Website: macys
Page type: delivery-shipping
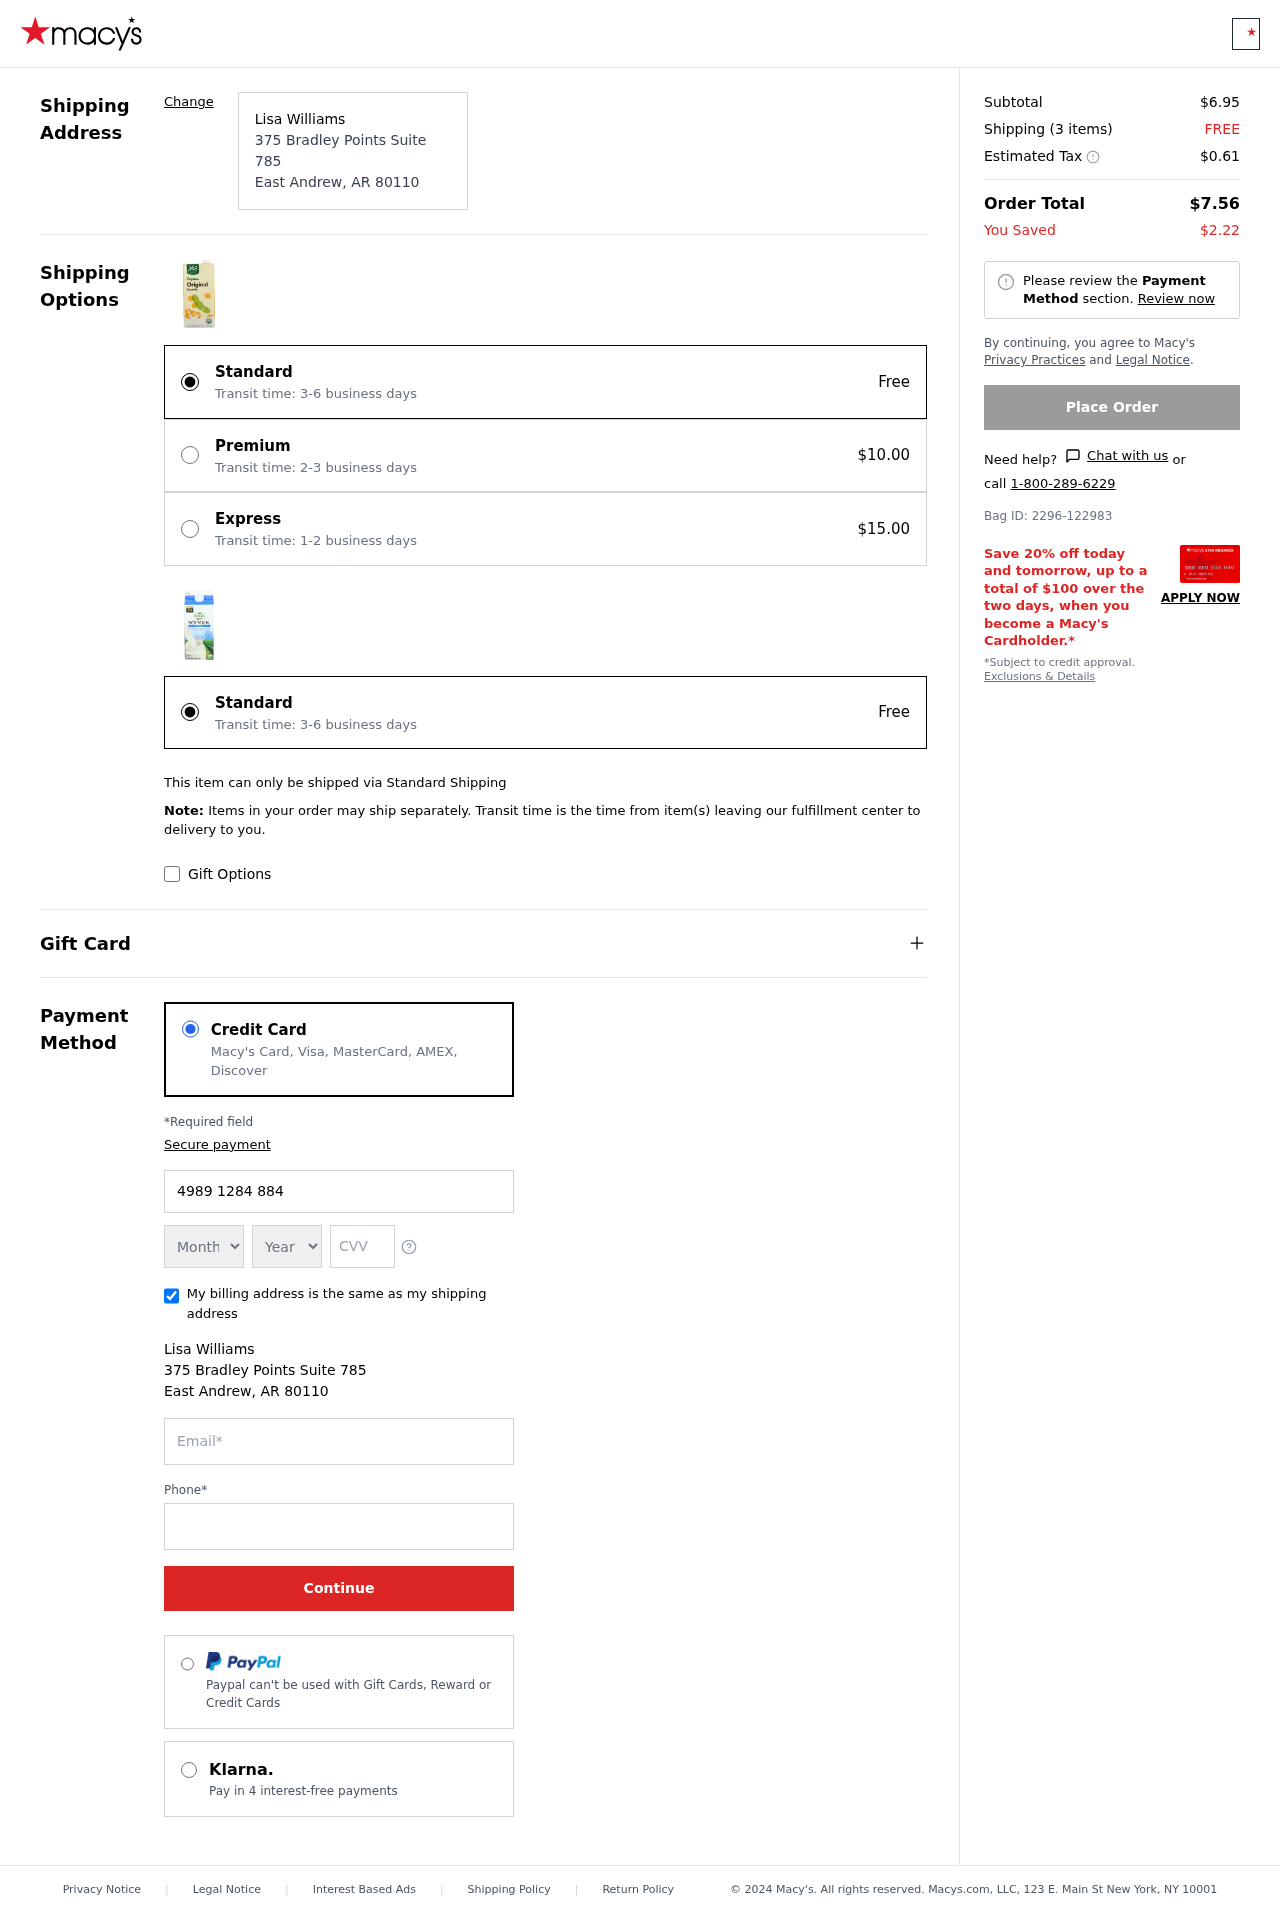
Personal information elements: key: PII_CARD_EXPIRY_MONTH
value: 12
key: PII_CARD_EXPIRY_YEAR
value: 30
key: PII_CITY
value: East Andrew
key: PII_CITY_STATE_ZIP
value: East Andrew, AR 80110
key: PII_FULLNAME
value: Lisa Williams
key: PII_POSTCODE
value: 80110
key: PII_STATE_ABBR
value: AR
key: PII_STREET
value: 375 Bradley Points Suite 785
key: PII_CARD_NUMBER
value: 4989 1284 8843 7175
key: PII_CARD_CVV
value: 506
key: PII_EMAIL
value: lisa_williams@gmail.com
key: PII_PHONE
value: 7933431160
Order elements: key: ORDER_SUBTOTAL
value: $6.95
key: ORDER_NUM_ITEMS
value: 3
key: ORDER_SHIPPING_COST
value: FREE
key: ORDER_TAX
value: $0.61
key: ORDER_TOTAL
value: $7.56
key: ORDER_SAVINGS
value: $2.22
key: ORDER_BAG_ID
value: Bag ID: 2296-122983